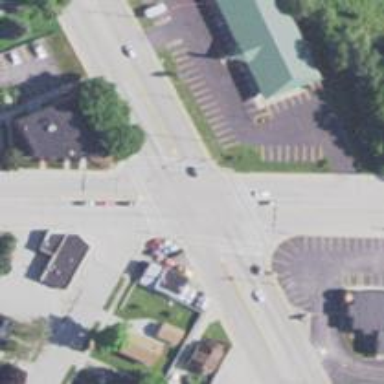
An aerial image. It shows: Marked crossing on the road.